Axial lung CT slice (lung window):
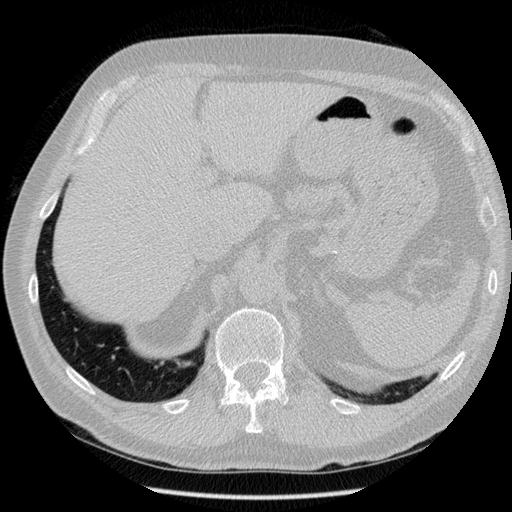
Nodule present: no